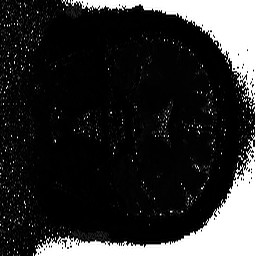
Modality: T2starmap
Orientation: coronal
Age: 70
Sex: female
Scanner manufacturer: siemens
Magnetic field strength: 3 T
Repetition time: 0.043 s
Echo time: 0.00184 s